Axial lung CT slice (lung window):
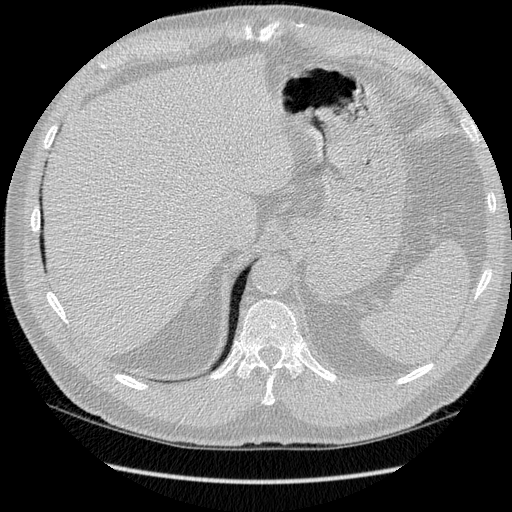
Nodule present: no